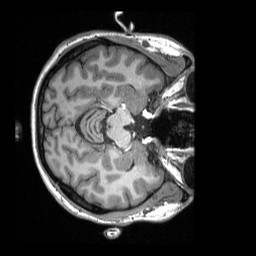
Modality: T1w
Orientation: axial
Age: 28
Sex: female
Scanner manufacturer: siemens
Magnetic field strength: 3 T
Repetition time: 2.3 s
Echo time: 0.00308 s